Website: home-depot
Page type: delivery-shipping
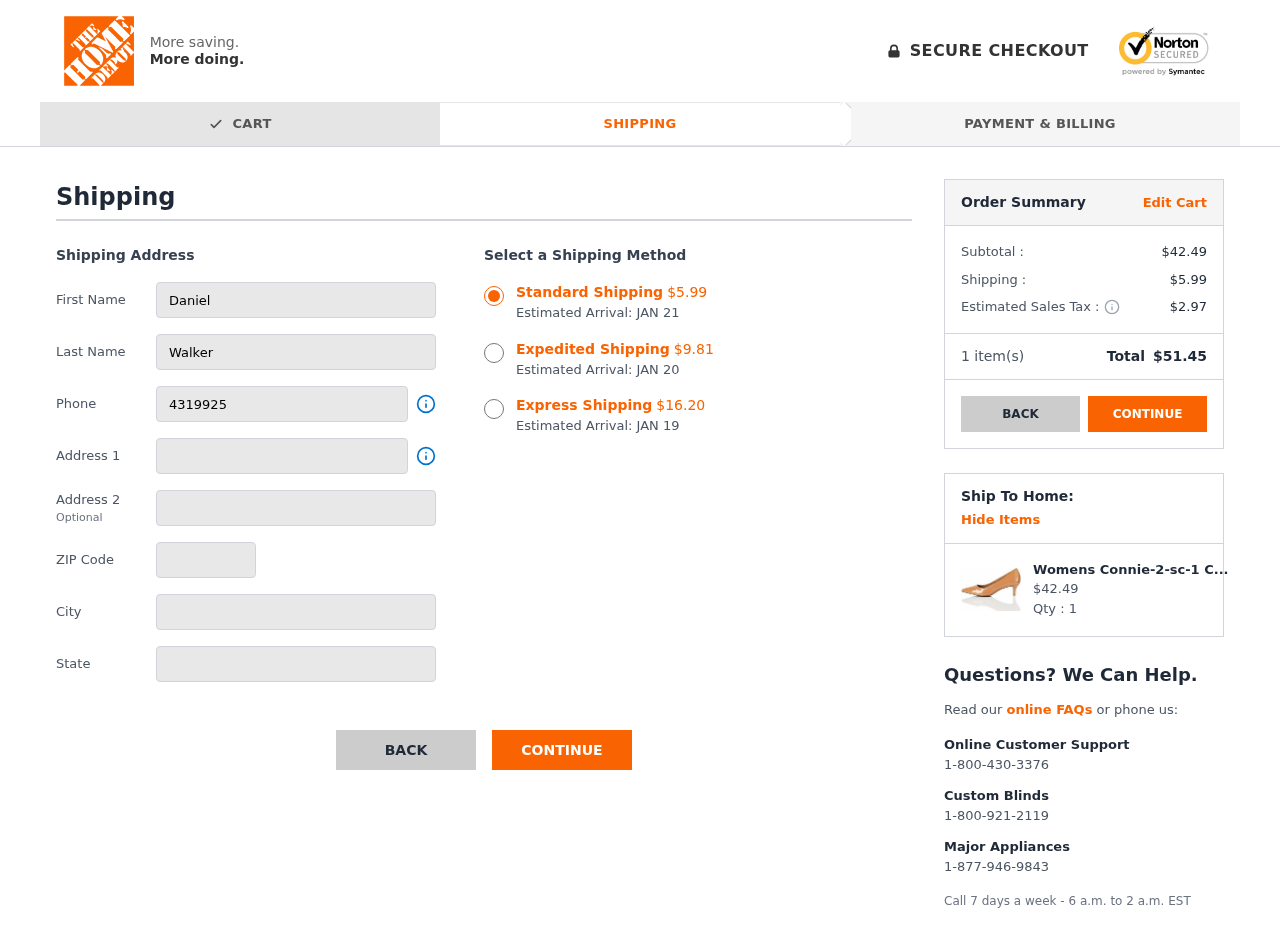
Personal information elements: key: PII_CITY
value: North Andrew
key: PII_FIRSTNAME
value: Daniel
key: PII_LASTNAME
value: Walker
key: PII_PHONE
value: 4319925000
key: PII_POSTCODE
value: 23845
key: PII_STATE
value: PW
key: PII_STREET
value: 073 Davis Fords
Product elements: key: PRODUCT1_NAME
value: Womens Connie-2-sc-1 Closed Toe Heels
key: PRODUCT1_PRICE
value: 42.49
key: PRODUCT1_QUANTITY
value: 1
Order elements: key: ORDER_SHIPPING_COST_STANDARD
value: $5.99
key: ORDER_DELIVERY_DATE
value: JAN 21
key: ORDER_SHIPPING_COST_EXPEDITED
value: $9.81
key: ORDER_DELIVERY_DATE_EXPEDITED
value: JAN 20
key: ORDER_SHIPPING_COST_EXPRESS
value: $16.20
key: ORDER_DELIVERY_DATE_EXPRESS
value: JAN 19
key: ORDER_SUBTOTAL
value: $42.49
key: ORDER_SHIPPING_COST
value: $5.99
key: ORDER_TAX
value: $2.97
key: ORDER_NUM_ITEMS
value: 1
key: ORDER_TOTAL
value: $51.45